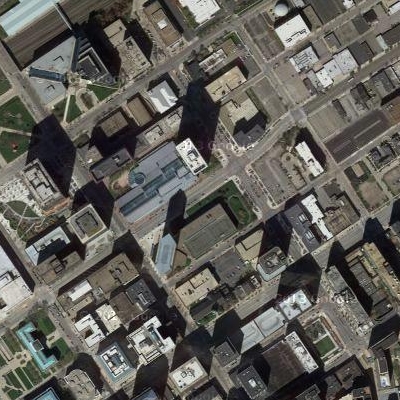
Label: Industry